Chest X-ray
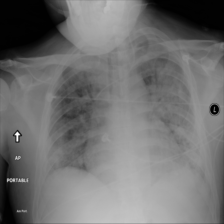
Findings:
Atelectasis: negative
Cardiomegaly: negative
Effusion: negative
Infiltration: positive
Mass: negative
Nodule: negative
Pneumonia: positive
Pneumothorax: negative
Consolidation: negative
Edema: negative
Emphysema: negative
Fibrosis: negative
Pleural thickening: negative
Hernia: negative